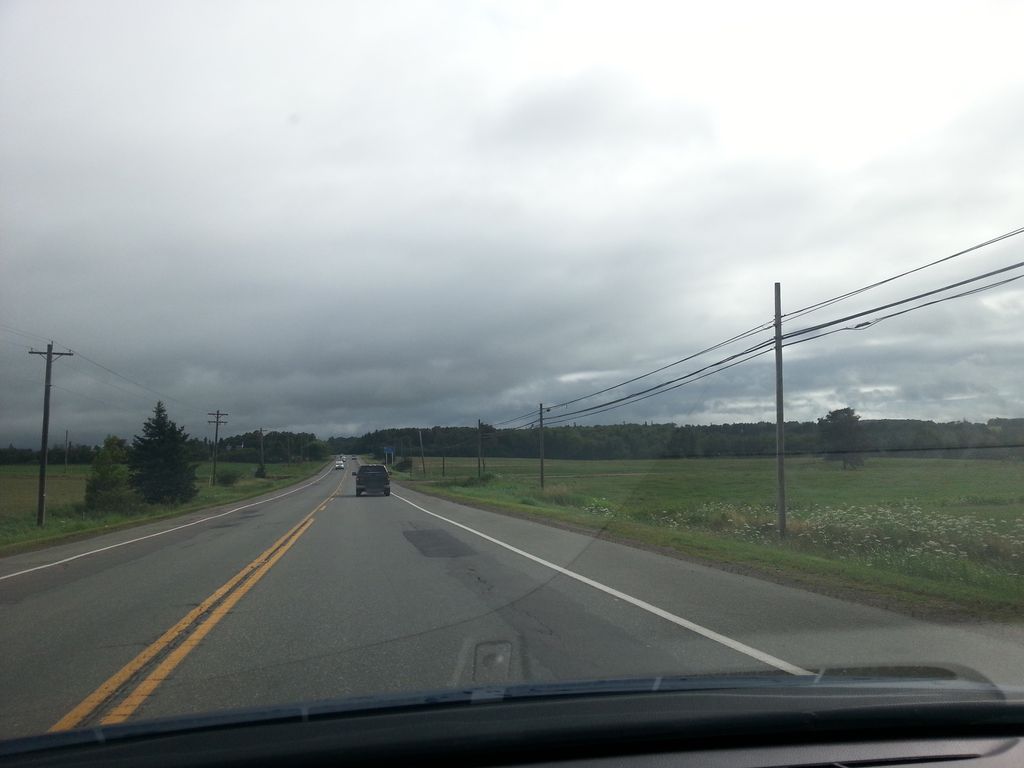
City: charlottetown